Interaction volume radius: 10 \u00c5
Interaction volume height: 25 \u00c5
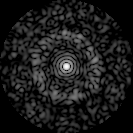
Disorder parameter: 0.8301